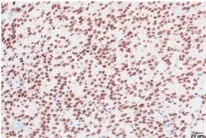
Histopathological findings of cardiac monophasic synovial sarcoma. SS18::SSX;. Ki67, magnification x400.
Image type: pathology (immunostaining)